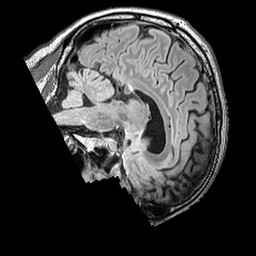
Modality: FLAIR
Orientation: sagittal
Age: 43
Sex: male
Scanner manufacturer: siemens
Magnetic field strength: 3 T
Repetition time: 5 s
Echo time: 0.387 s